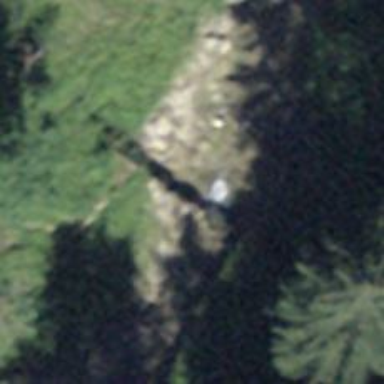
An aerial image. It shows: Check dam at location with retaining wall.